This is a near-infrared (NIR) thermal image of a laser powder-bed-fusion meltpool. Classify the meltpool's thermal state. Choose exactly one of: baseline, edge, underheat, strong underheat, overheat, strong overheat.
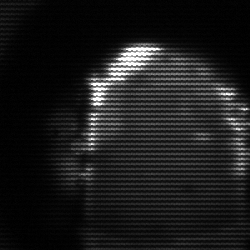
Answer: baseline